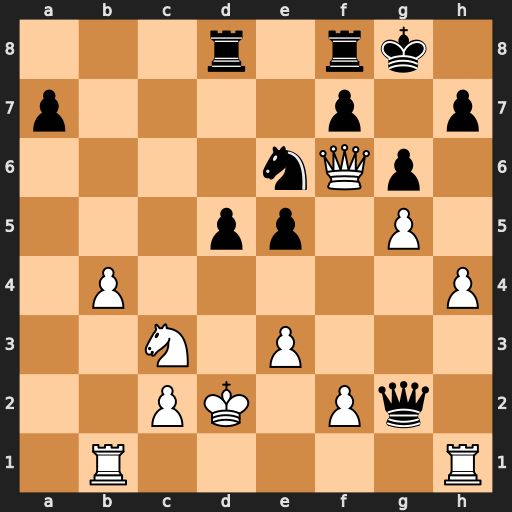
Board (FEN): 3r1rk1/p4p1p/4nQp1/3pp1P1/1P5P/2N1P3/2PK1Pq1/1R5R
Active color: w
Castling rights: -
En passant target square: -
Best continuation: Rbg1 Qxg1 Rxg1